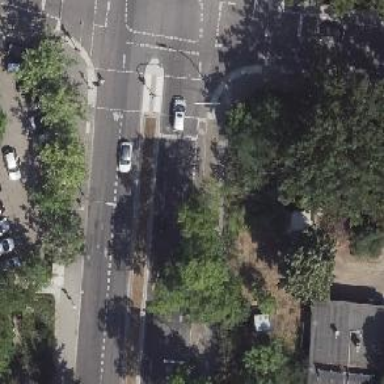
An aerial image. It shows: Road with traffic signals.